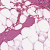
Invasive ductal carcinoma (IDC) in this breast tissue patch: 0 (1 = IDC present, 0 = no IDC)